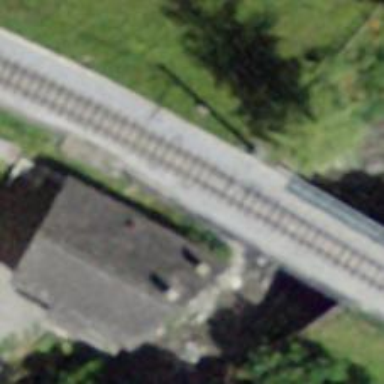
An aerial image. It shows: Narrow-gauge railway bridge with electrified contact line.